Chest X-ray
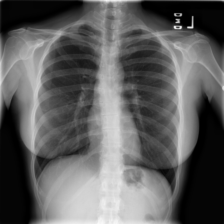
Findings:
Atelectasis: negative
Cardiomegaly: negative
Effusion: negative
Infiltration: negative
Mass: negative
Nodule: negative
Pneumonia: negative
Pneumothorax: negative
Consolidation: negative
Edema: negative
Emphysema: negative
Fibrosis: negative
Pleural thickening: negative
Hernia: negative